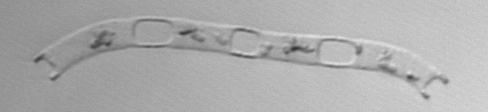
Label: Eucampia